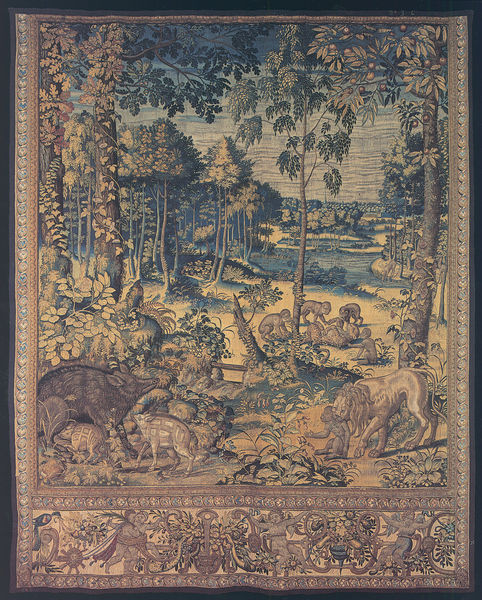
Titel: Die Tapiserien von Sigismund Augustus (Zyklus des Alten Testaments): Wildschweine, und ein Löwe der einen Affen verschlingt.
Künstler: Pieter Coecke van Aelst
Standort: Herstellungsort: Brüssel (EU - B)
Schlagwörter: baum, blätter, himmel, wasser, bäume, landschaft, menschen, see, szene, tier, tiere, tuch, muster, ornament, teppich, natur, wald, affe, engel, wild, wandteppich, ornamente, paradies, schwein, orient, jagd, fries, tapisserie, wildnis, löwe, wildschwein, knüpfen, weben, kostbar, affen, dschungel, geknüpft, tapiserie, langschaft, wandteppisch, wilschwein, schwien, tappiserie, wildschrwein, dickciht